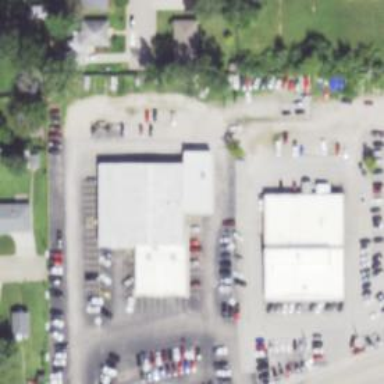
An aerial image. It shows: Car shop building.